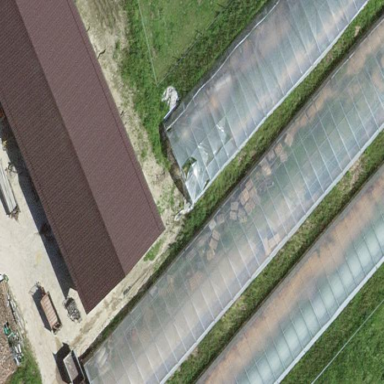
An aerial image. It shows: Greenhouse.